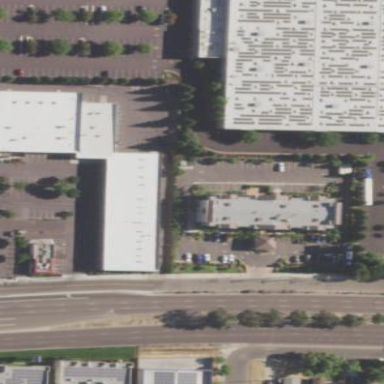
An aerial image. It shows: Commercial area.